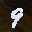
Label: 9